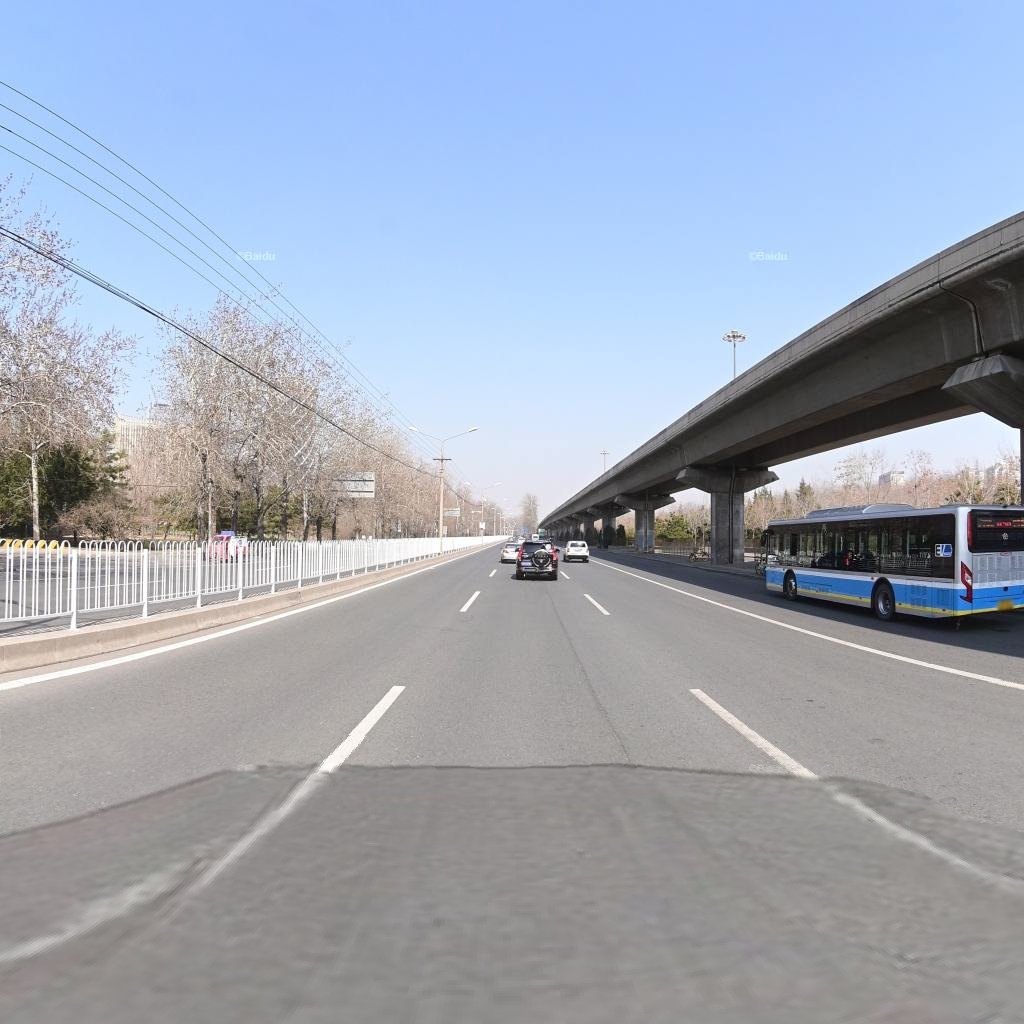
Region: Chaoyang
Road damage annotations: longitudinal crack